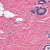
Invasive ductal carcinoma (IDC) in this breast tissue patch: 0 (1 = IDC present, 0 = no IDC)